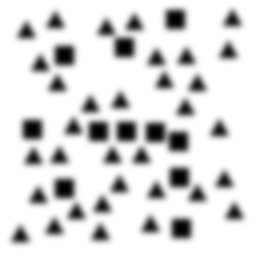
Squares: 11
Triangles: 33
Stars: 0
Total shapes: 44